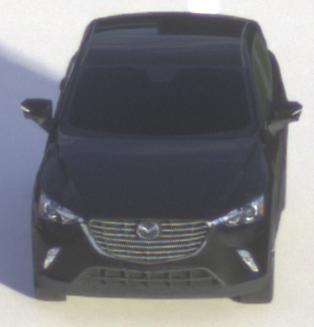
Make: Mazda
Model: CX-3 SKYACTIV-G 120
Detailed model: CX-3 (DK)
Model produced from: 2015/06
Model produced until: 2018/06
Doors: 5
Color: black
Road condition: dry road
Daytime: morning or afternoon
Contrast: medium contrast